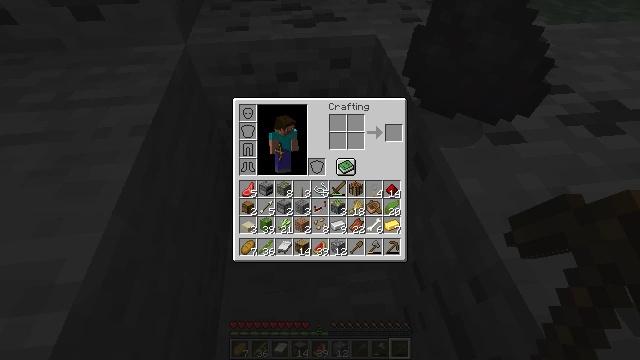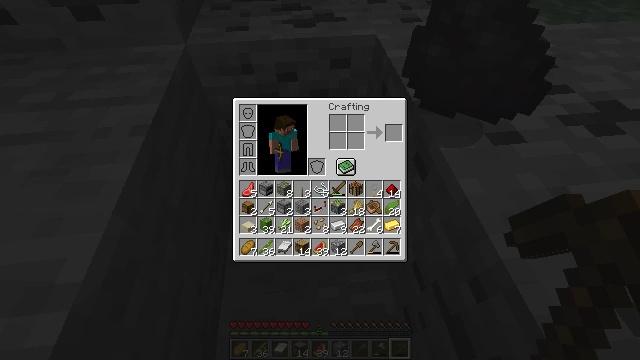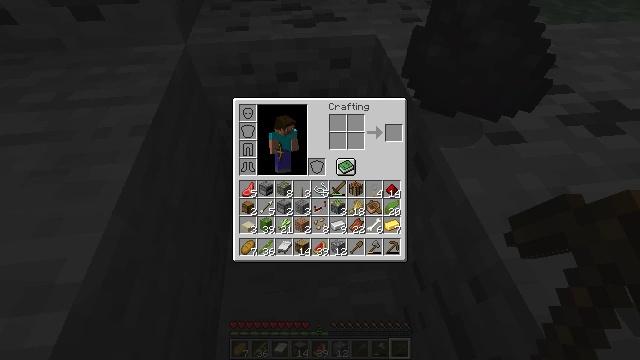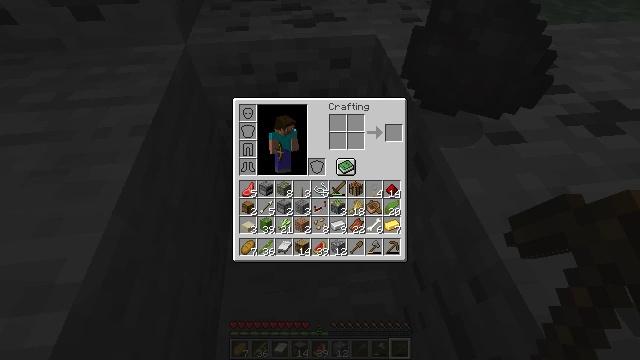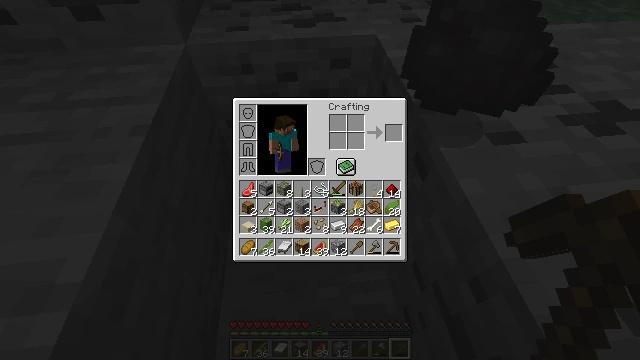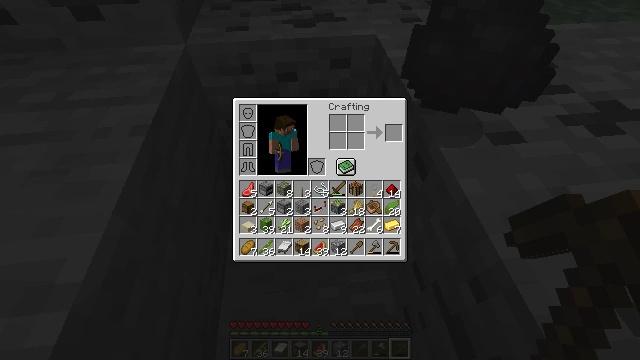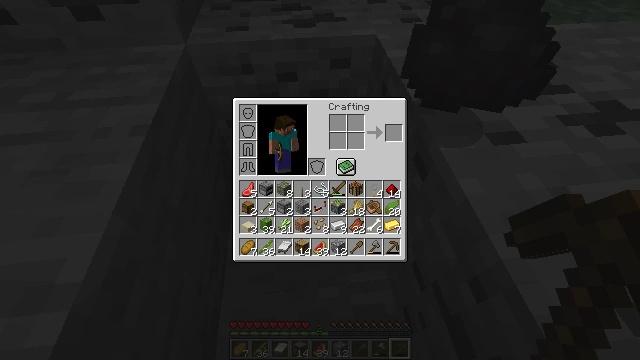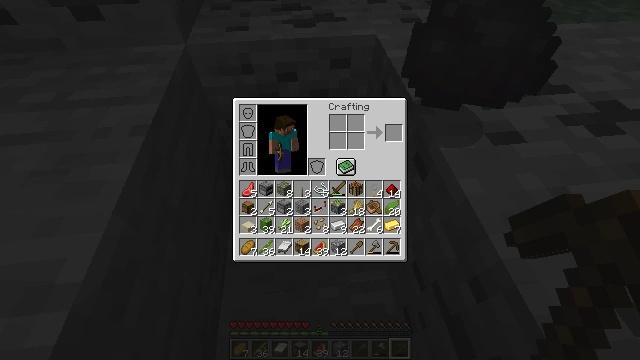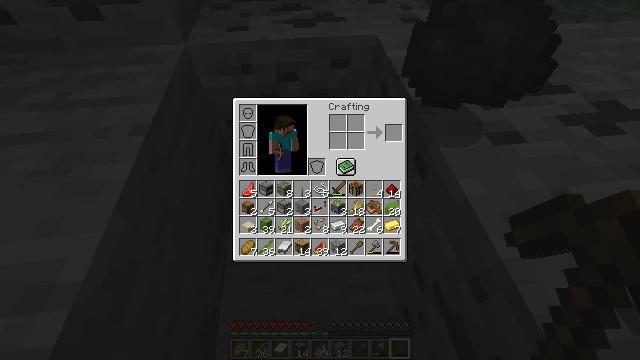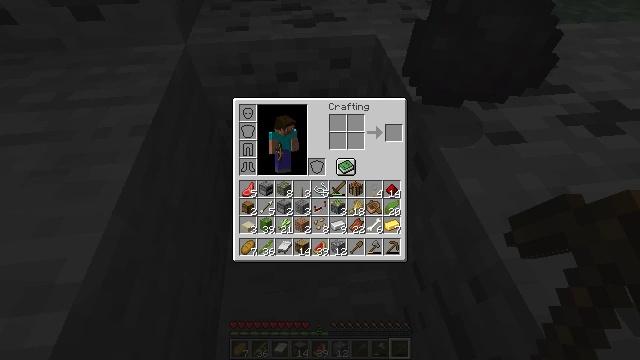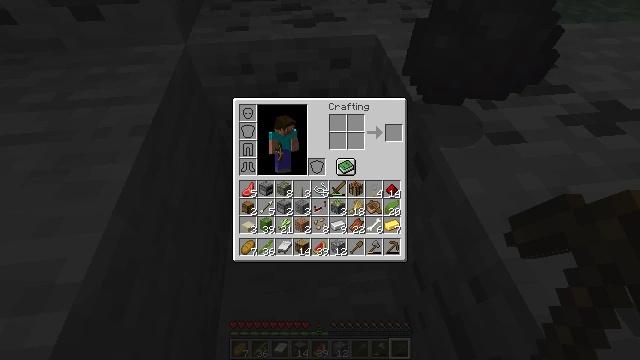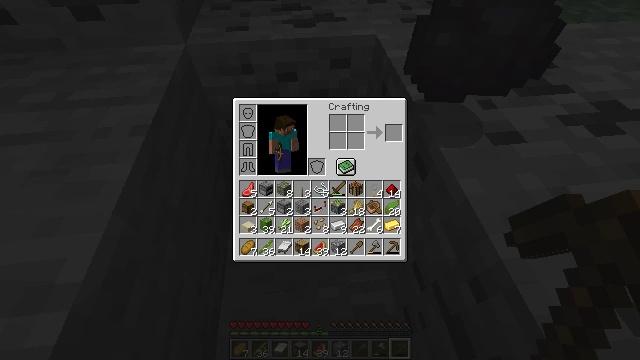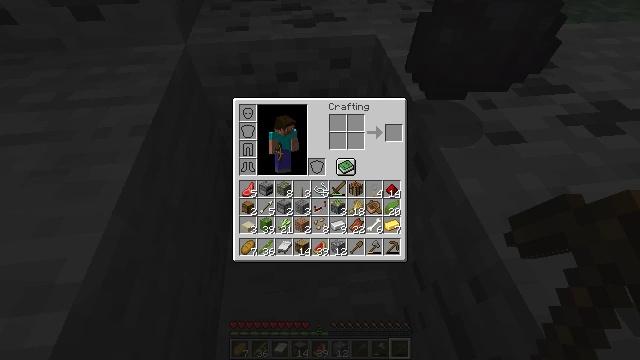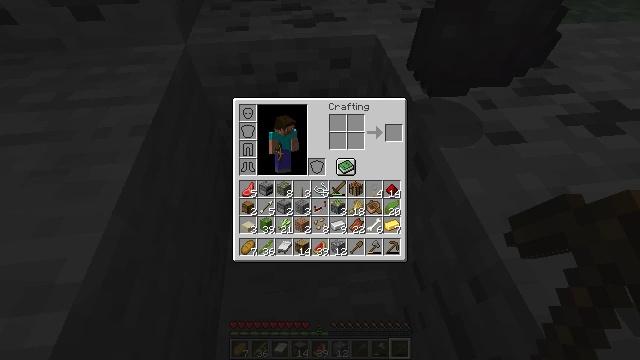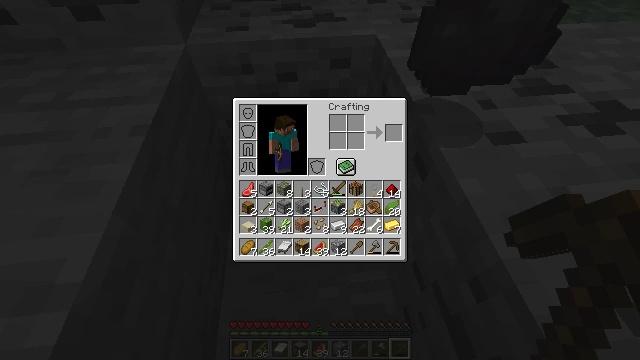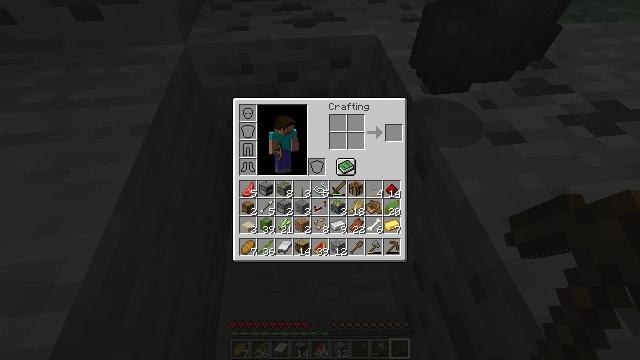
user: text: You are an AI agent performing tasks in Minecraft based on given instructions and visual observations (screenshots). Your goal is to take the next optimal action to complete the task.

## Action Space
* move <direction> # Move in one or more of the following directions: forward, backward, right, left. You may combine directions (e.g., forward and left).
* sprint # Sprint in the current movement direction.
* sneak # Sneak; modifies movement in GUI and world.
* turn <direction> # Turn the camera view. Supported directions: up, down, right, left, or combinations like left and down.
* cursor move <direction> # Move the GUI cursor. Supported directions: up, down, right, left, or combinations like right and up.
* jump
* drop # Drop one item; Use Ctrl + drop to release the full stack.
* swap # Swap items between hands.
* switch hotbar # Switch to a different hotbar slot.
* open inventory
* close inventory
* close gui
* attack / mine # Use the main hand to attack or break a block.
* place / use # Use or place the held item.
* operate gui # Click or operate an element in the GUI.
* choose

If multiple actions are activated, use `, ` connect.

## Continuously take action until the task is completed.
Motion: motion action
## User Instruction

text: Remove an arrow from the inventory.
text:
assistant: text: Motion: no_op
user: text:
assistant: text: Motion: no_op
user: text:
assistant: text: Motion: no_op
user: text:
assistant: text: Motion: no_op
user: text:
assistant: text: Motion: no_op
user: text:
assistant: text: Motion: no_op
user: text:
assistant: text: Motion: no_op
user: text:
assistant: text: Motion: no_op
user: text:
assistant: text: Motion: no_op
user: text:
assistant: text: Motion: no_op
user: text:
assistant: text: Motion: no_op
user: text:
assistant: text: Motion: no_op
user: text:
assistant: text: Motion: no_op
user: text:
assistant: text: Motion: no_op
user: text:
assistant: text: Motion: no_op
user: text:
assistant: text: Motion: no_op
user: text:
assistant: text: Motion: no_op
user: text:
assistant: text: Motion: no_op
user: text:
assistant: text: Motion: no_op
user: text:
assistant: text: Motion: no_op
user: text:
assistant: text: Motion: no_op
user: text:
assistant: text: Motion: no_op
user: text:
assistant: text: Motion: no_op
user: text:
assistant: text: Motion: no_op
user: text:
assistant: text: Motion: no_op
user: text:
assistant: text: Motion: no_op
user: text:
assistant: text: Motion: no_op
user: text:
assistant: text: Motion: no_op
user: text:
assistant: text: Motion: no_op
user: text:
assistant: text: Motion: no_op